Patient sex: M
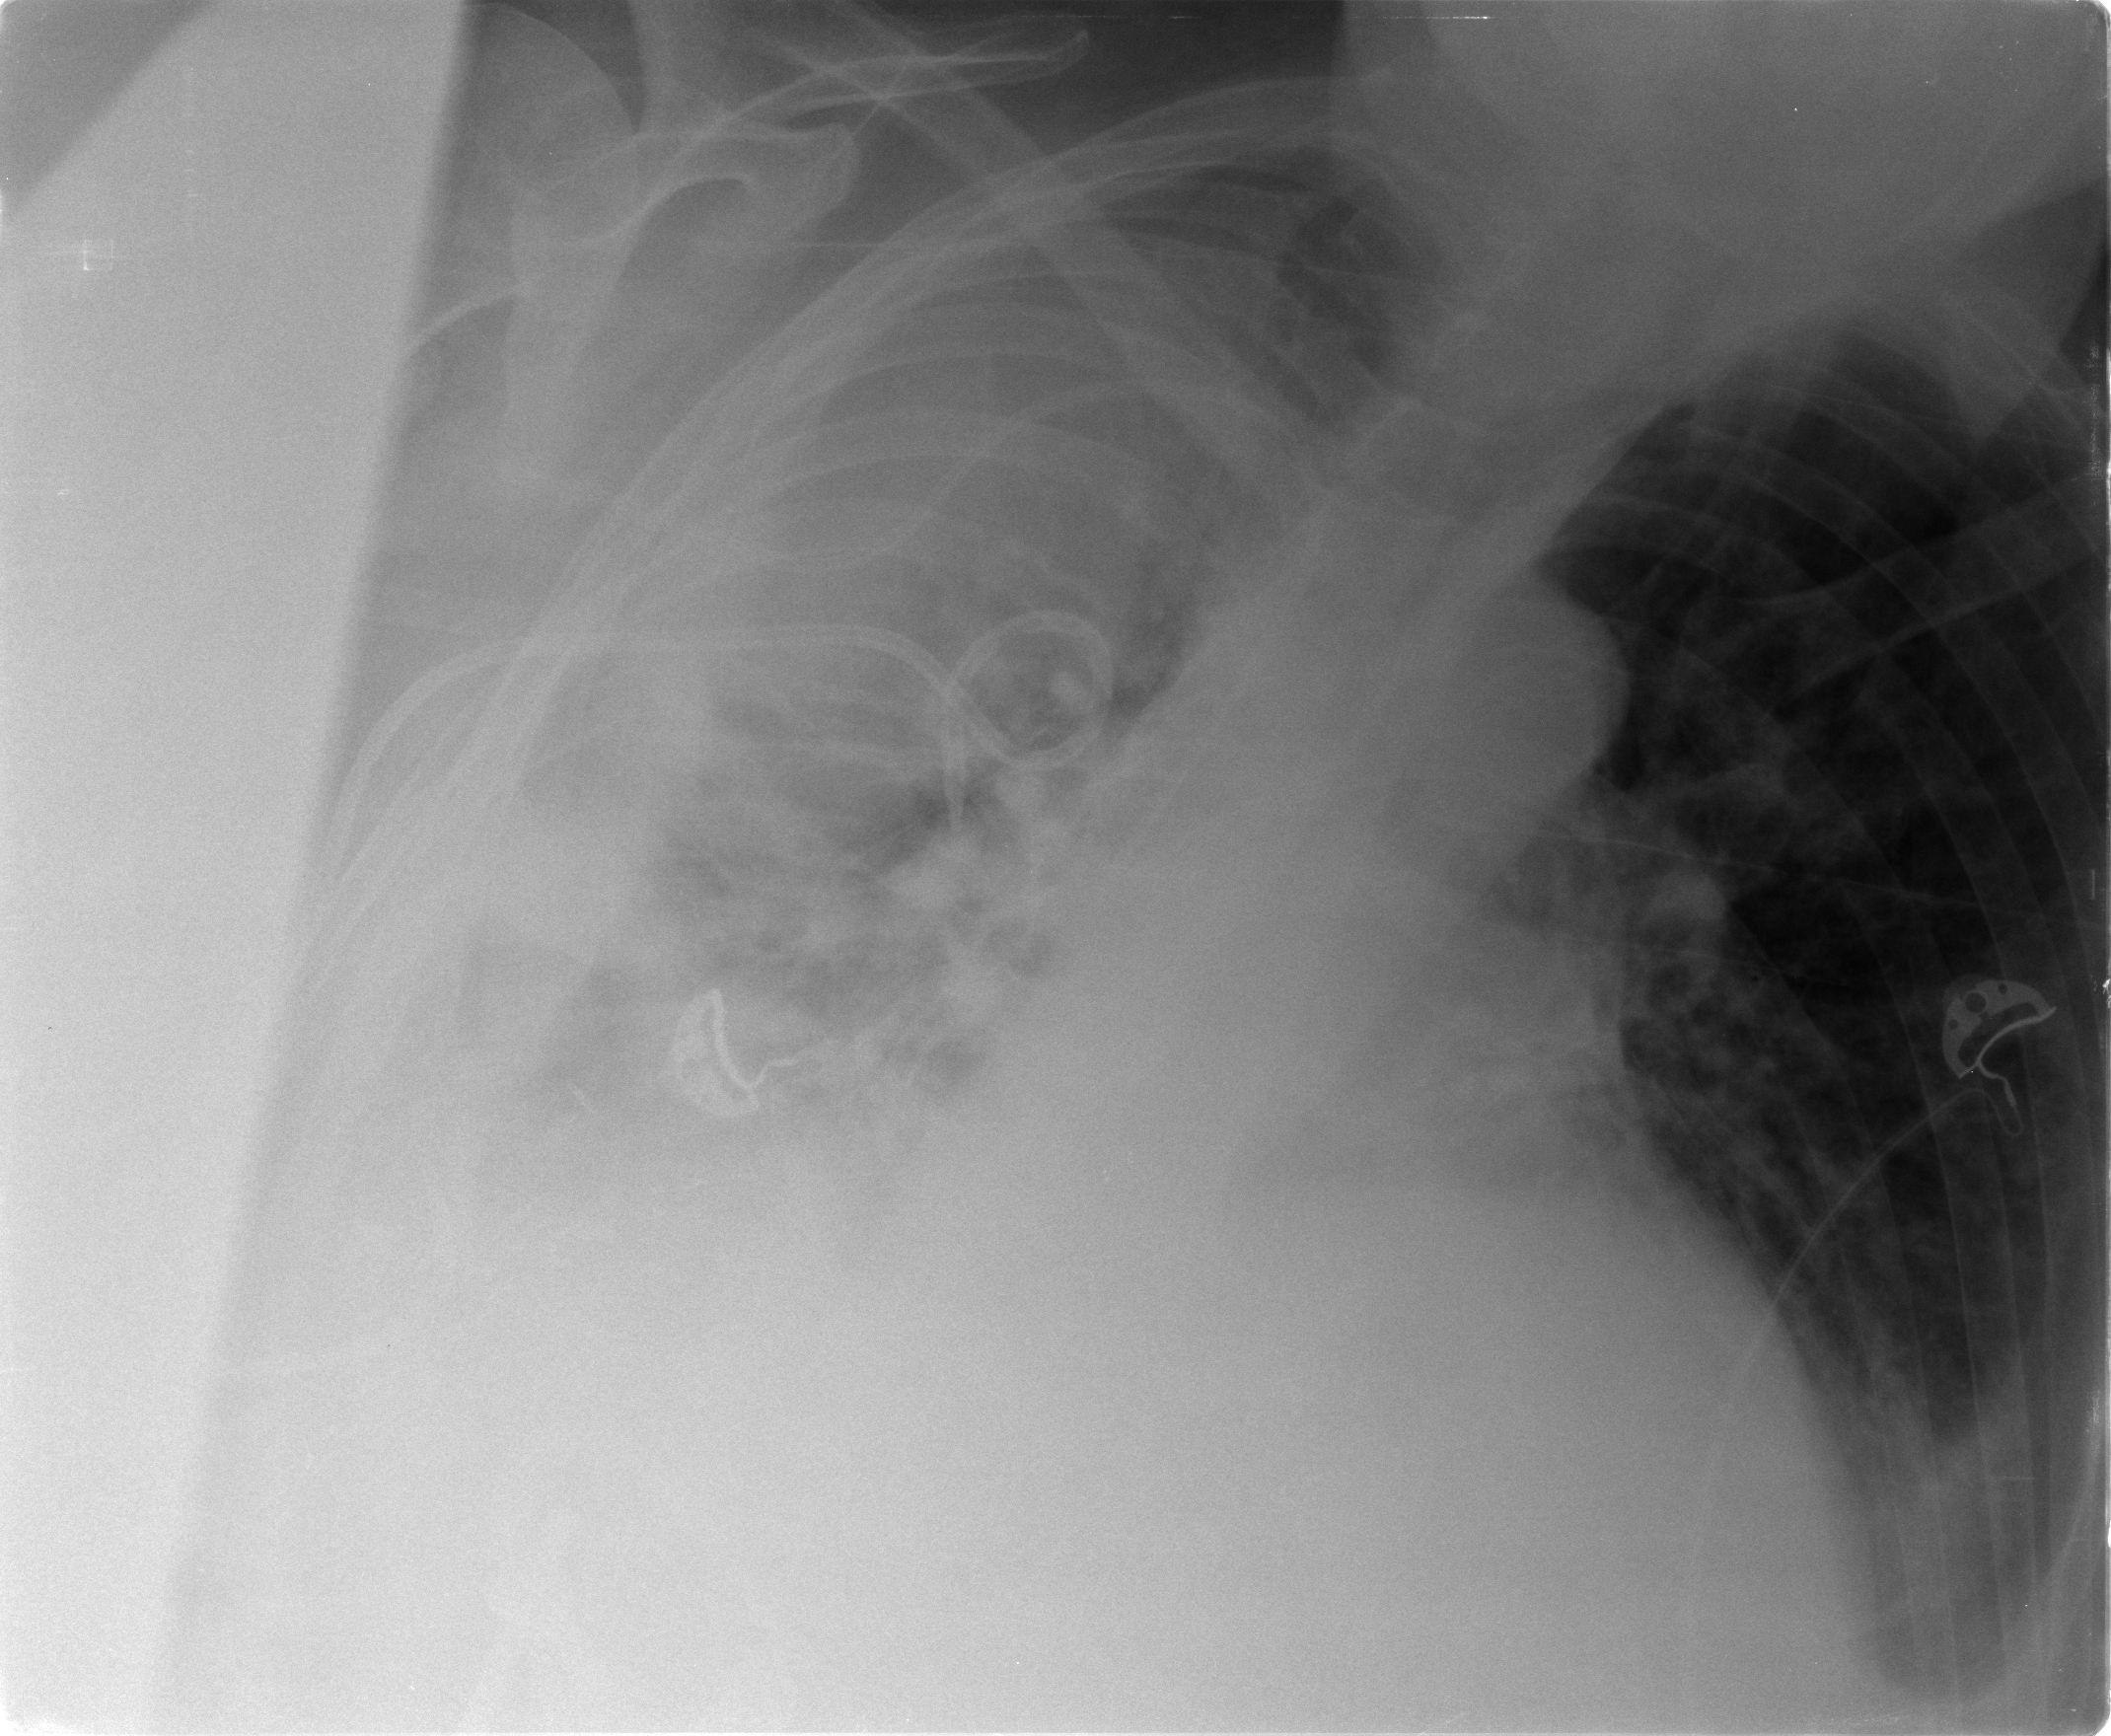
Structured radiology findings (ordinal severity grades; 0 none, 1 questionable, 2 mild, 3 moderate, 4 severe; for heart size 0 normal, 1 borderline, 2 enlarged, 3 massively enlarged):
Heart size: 2
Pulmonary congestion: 0
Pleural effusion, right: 3
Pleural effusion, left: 2
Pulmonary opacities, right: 2
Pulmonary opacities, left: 0
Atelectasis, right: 3
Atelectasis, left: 3